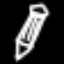
Label: pencil